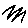
Label: zigzag